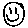
Label: smiley face